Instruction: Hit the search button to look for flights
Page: home
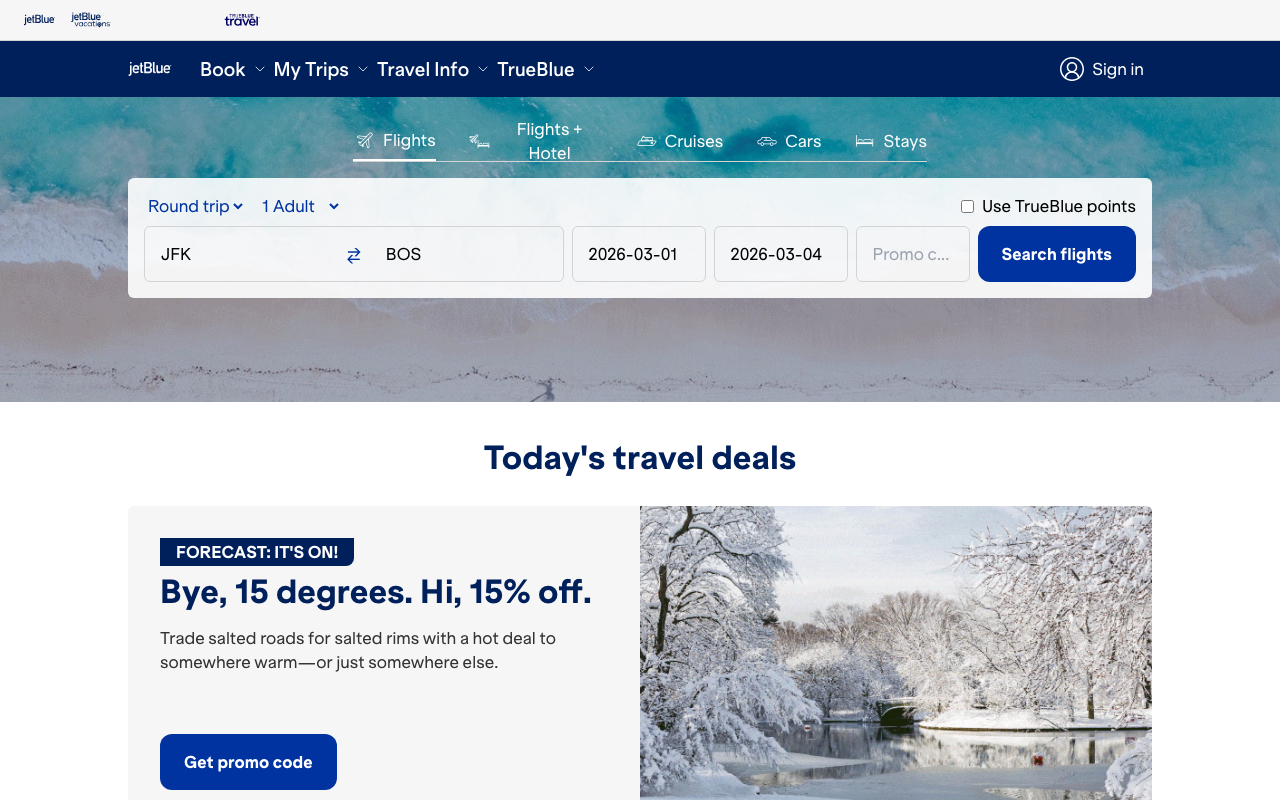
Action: click